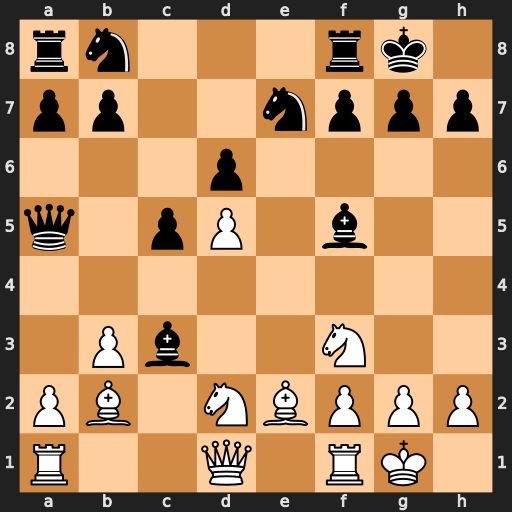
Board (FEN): rn3rk1/pp2nppp/3p4/q1pP1b2/8/1Pb2N2/PB1NBPPP/R2Q1RK1
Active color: w
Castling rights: -
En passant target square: -
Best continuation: Nc4 Qd8 Bxc3